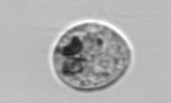
Label: Amoeba